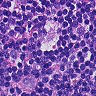
Metastatic tissue present: no